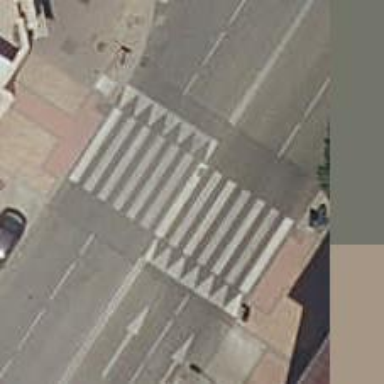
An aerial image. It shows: Marked crossing on the road.